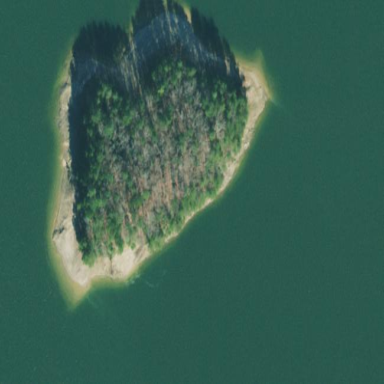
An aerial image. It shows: Islet covered with woodland.